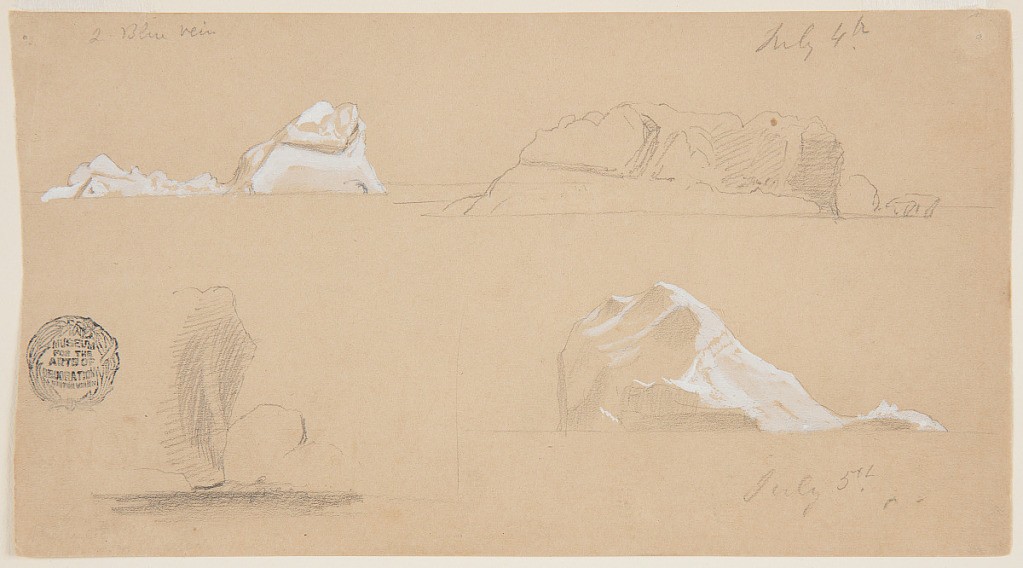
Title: Four Floating Icebergs, Canada
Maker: Frederic Edwin Church, American, 1826–1900
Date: July 4 and 5, 1859
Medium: Graphite and white gouache on light brown paper
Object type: Drawing
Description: Seascape sketch showing four views of icebergs off the coast of Newfoundland and Labrador, Canada--one situated in each quadrant of the composition. At upper left, an iceberg rendered in white gouache has a tall prominence at right and a shorter, craggy section at left; at upper right, a rectangular iceberg with a rough surface is included; at lower left, the precipitous cliff-edge of a berg is shown; and at lower right, an iceberg resembling a bulging, pyramidal mountain is also included.